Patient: sex F, age 58
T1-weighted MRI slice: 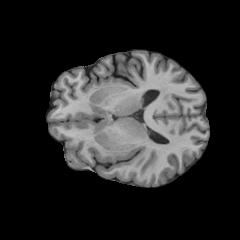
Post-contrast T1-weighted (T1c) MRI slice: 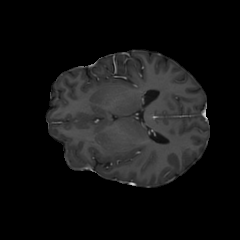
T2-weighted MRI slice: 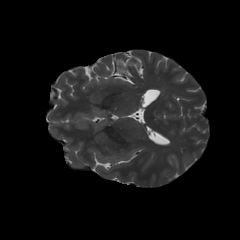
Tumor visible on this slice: no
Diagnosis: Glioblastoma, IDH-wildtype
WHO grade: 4